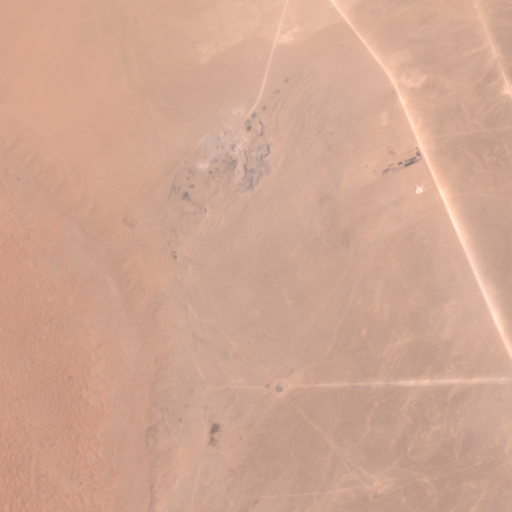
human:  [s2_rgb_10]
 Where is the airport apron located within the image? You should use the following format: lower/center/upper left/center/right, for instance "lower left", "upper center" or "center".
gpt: The airport apron is located in the center of the image.
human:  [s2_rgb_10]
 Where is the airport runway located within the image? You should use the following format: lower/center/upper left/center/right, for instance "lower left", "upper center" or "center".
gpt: The airport runway is located in the center left of the image.
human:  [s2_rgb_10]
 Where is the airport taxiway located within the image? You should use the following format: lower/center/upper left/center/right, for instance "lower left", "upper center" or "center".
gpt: The airport taxiway is located in the center of the image.
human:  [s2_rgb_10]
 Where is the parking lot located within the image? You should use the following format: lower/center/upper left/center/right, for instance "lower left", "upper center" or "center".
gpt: There is no parking lot in the image.